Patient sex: M
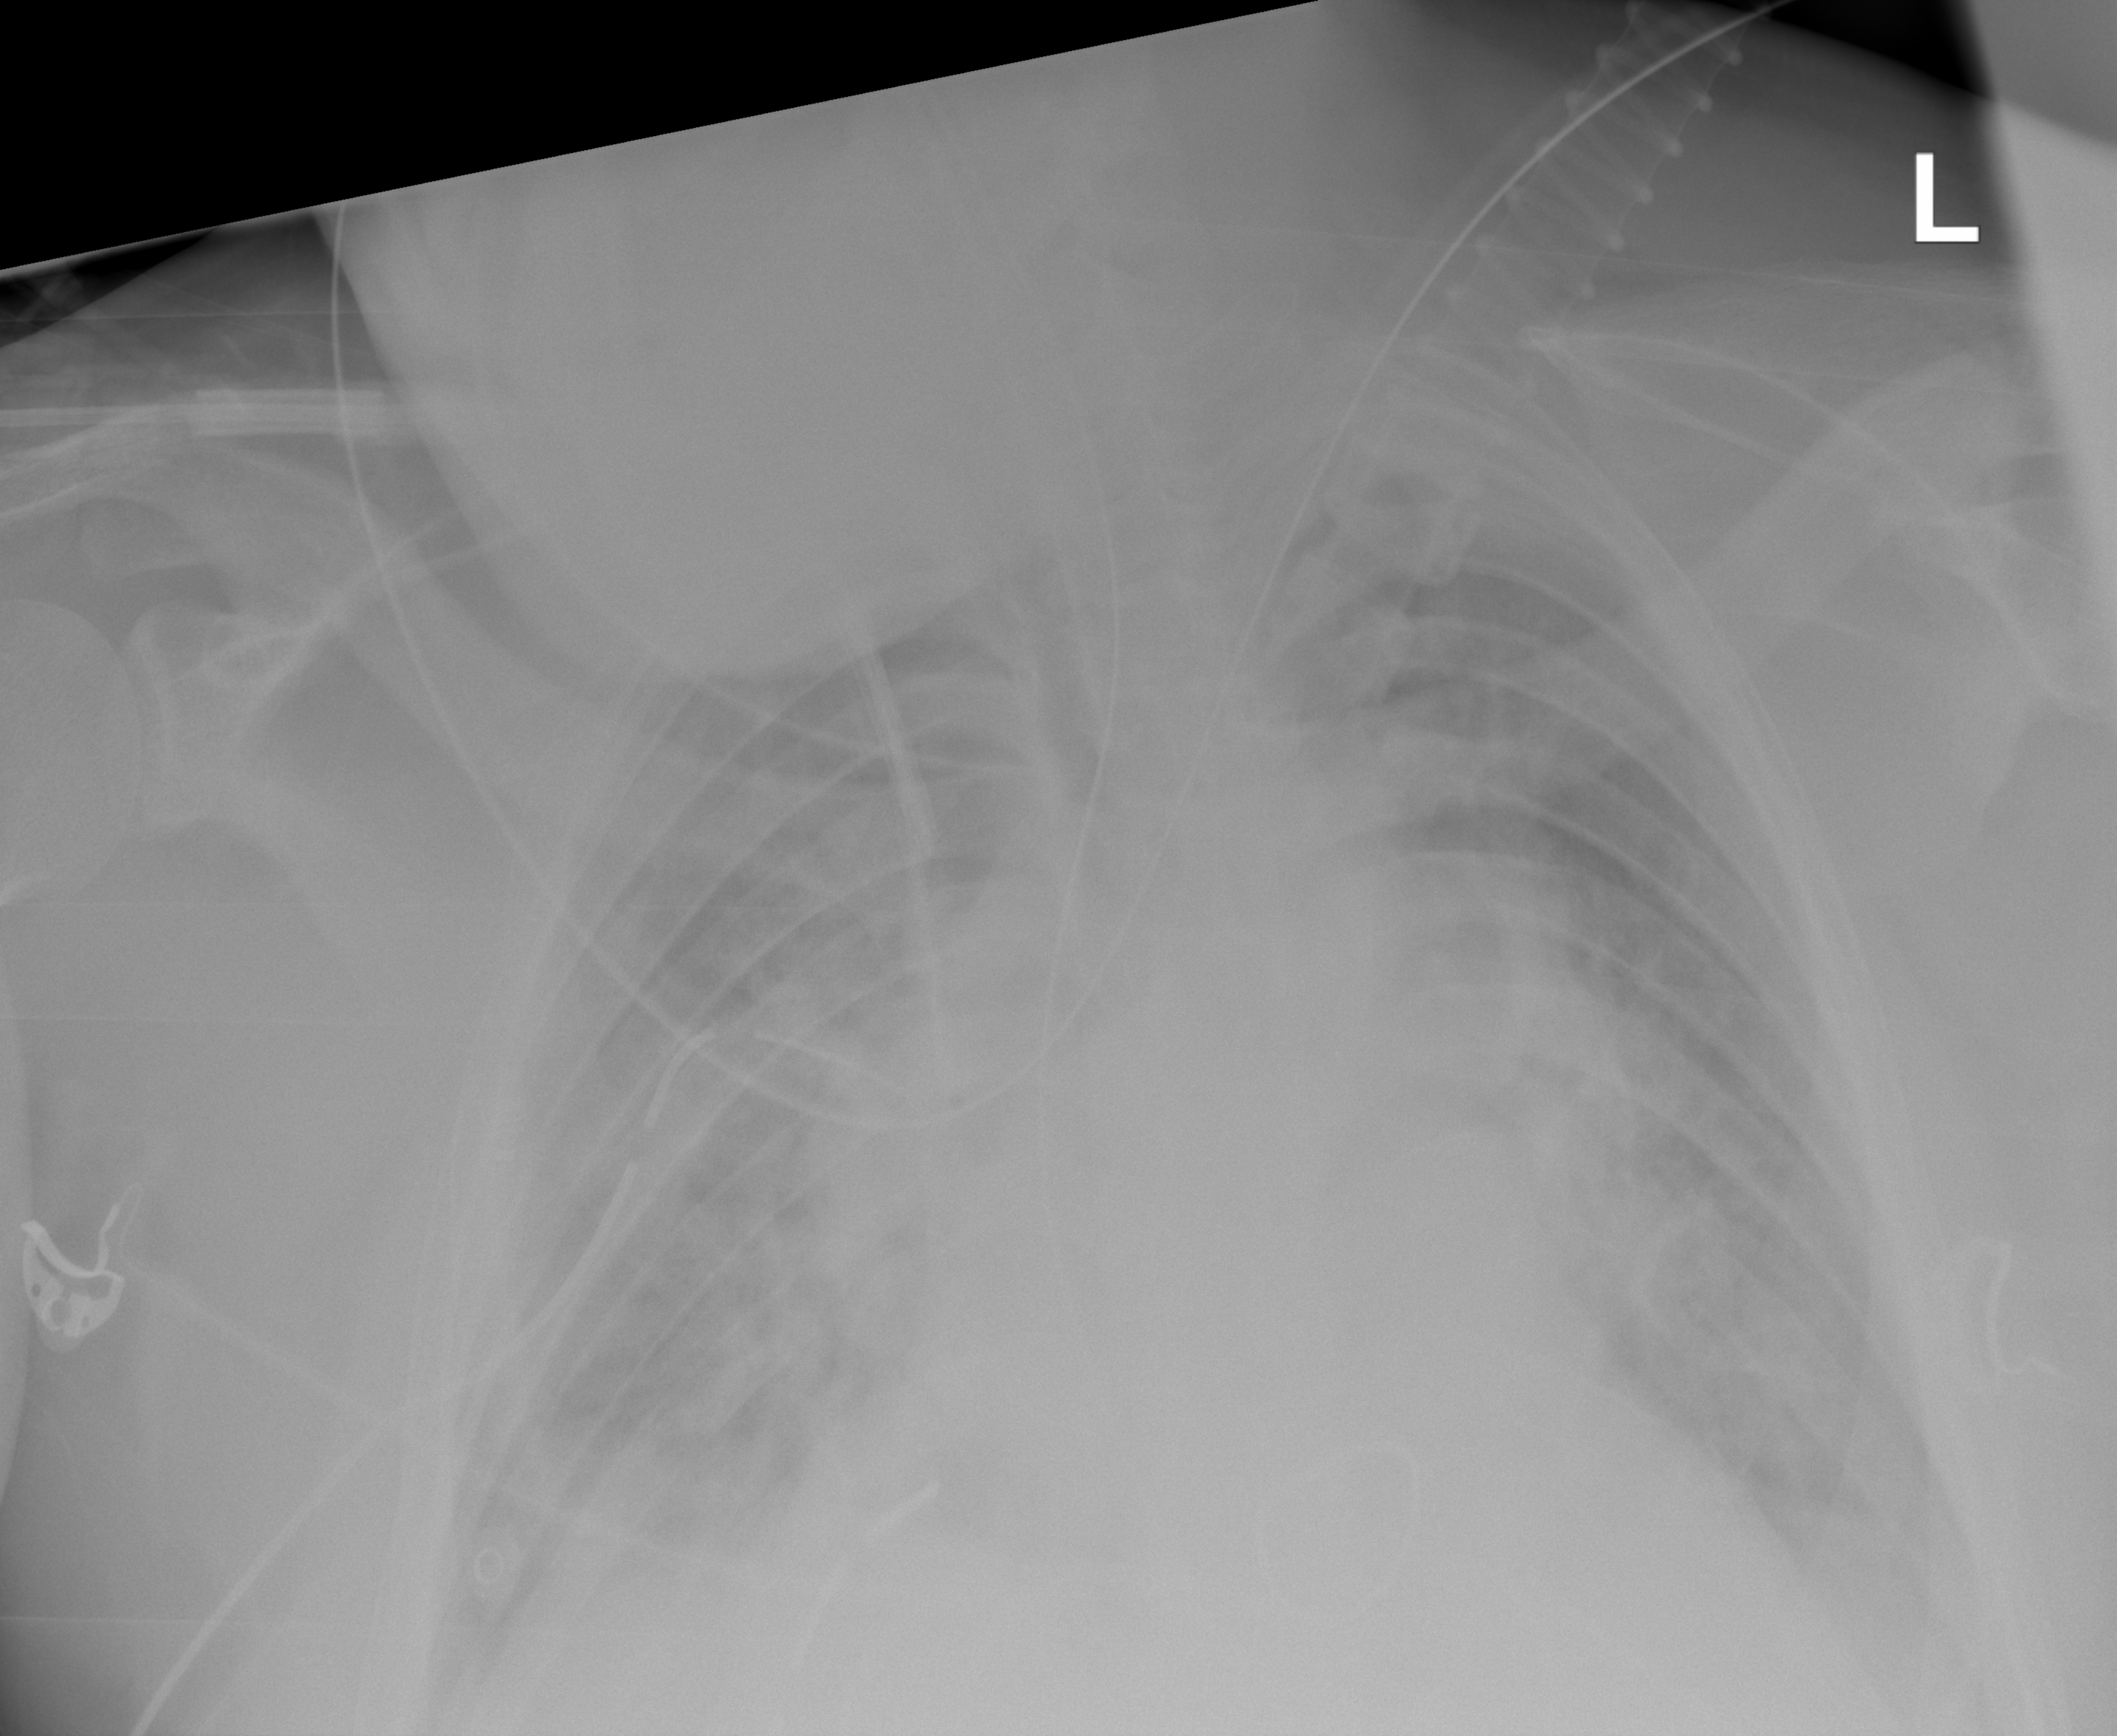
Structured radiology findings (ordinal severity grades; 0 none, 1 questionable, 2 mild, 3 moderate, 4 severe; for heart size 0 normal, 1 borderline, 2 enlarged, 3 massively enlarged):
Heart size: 2
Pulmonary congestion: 3
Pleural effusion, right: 2
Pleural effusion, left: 2
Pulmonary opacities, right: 3
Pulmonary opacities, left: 2
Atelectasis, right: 2
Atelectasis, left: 2